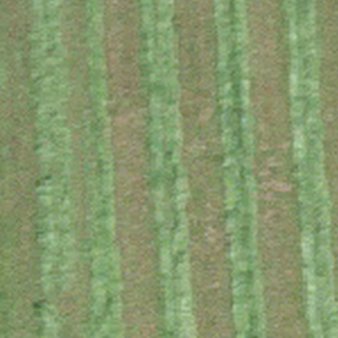
Label: other